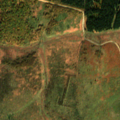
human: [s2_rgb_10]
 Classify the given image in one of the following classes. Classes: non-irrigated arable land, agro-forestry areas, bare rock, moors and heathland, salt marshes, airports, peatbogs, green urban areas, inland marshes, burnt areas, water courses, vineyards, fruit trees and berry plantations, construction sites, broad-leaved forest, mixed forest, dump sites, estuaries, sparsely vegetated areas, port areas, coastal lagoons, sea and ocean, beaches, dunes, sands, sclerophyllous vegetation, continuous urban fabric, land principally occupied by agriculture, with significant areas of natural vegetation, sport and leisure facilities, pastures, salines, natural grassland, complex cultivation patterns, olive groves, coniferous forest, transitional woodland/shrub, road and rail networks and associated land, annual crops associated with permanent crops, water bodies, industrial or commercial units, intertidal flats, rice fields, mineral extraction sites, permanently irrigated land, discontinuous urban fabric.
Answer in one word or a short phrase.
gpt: mixed forest, moors and heathland